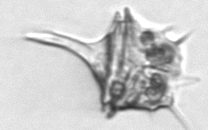
Label: Amylax